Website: macys
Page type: gifting
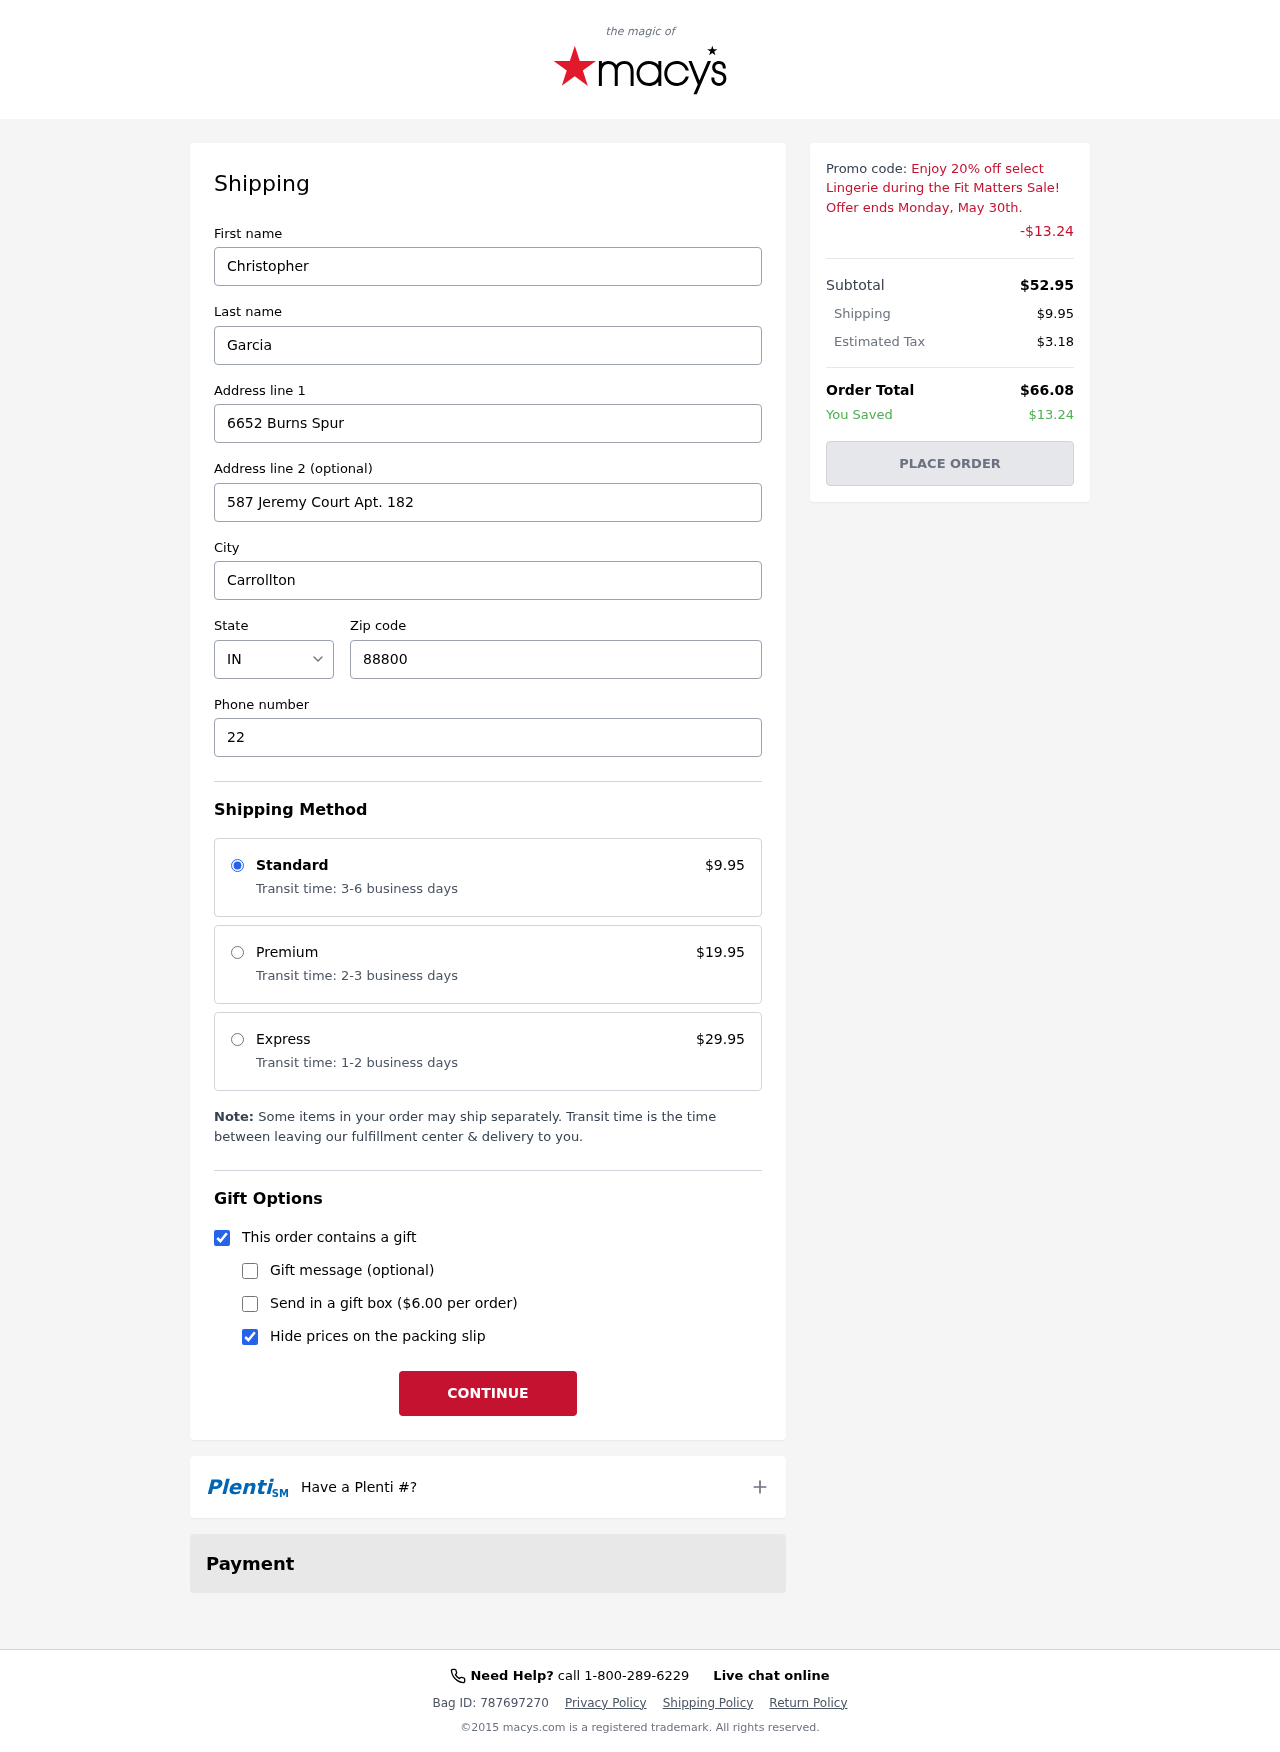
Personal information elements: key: PII_CITY
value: Carrollton
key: PII_FIRSTNAME
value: Christopher
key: PII_LASTNAME
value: Garcia
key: PII_PHONE
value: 2286114146
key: PII_POSTCODE
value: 88800
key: PII_STATE_ABBR
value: IN
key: PII_STREET
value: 6652 Burns Spur
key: PII_STREET2
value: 587 Jeremy Court Apt. 182
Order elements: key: ORDER_SHIPPING_COST
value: $9.95
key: ORDER_DISCOUNT
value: -$13.24
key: ORDER_SUBTOTAL
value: $52.95
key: ORDER_TAX
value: $3.18
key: ORDER_TOTAL
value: $66.08
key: ORDER_SAVINGS
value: $13.24